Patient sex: M
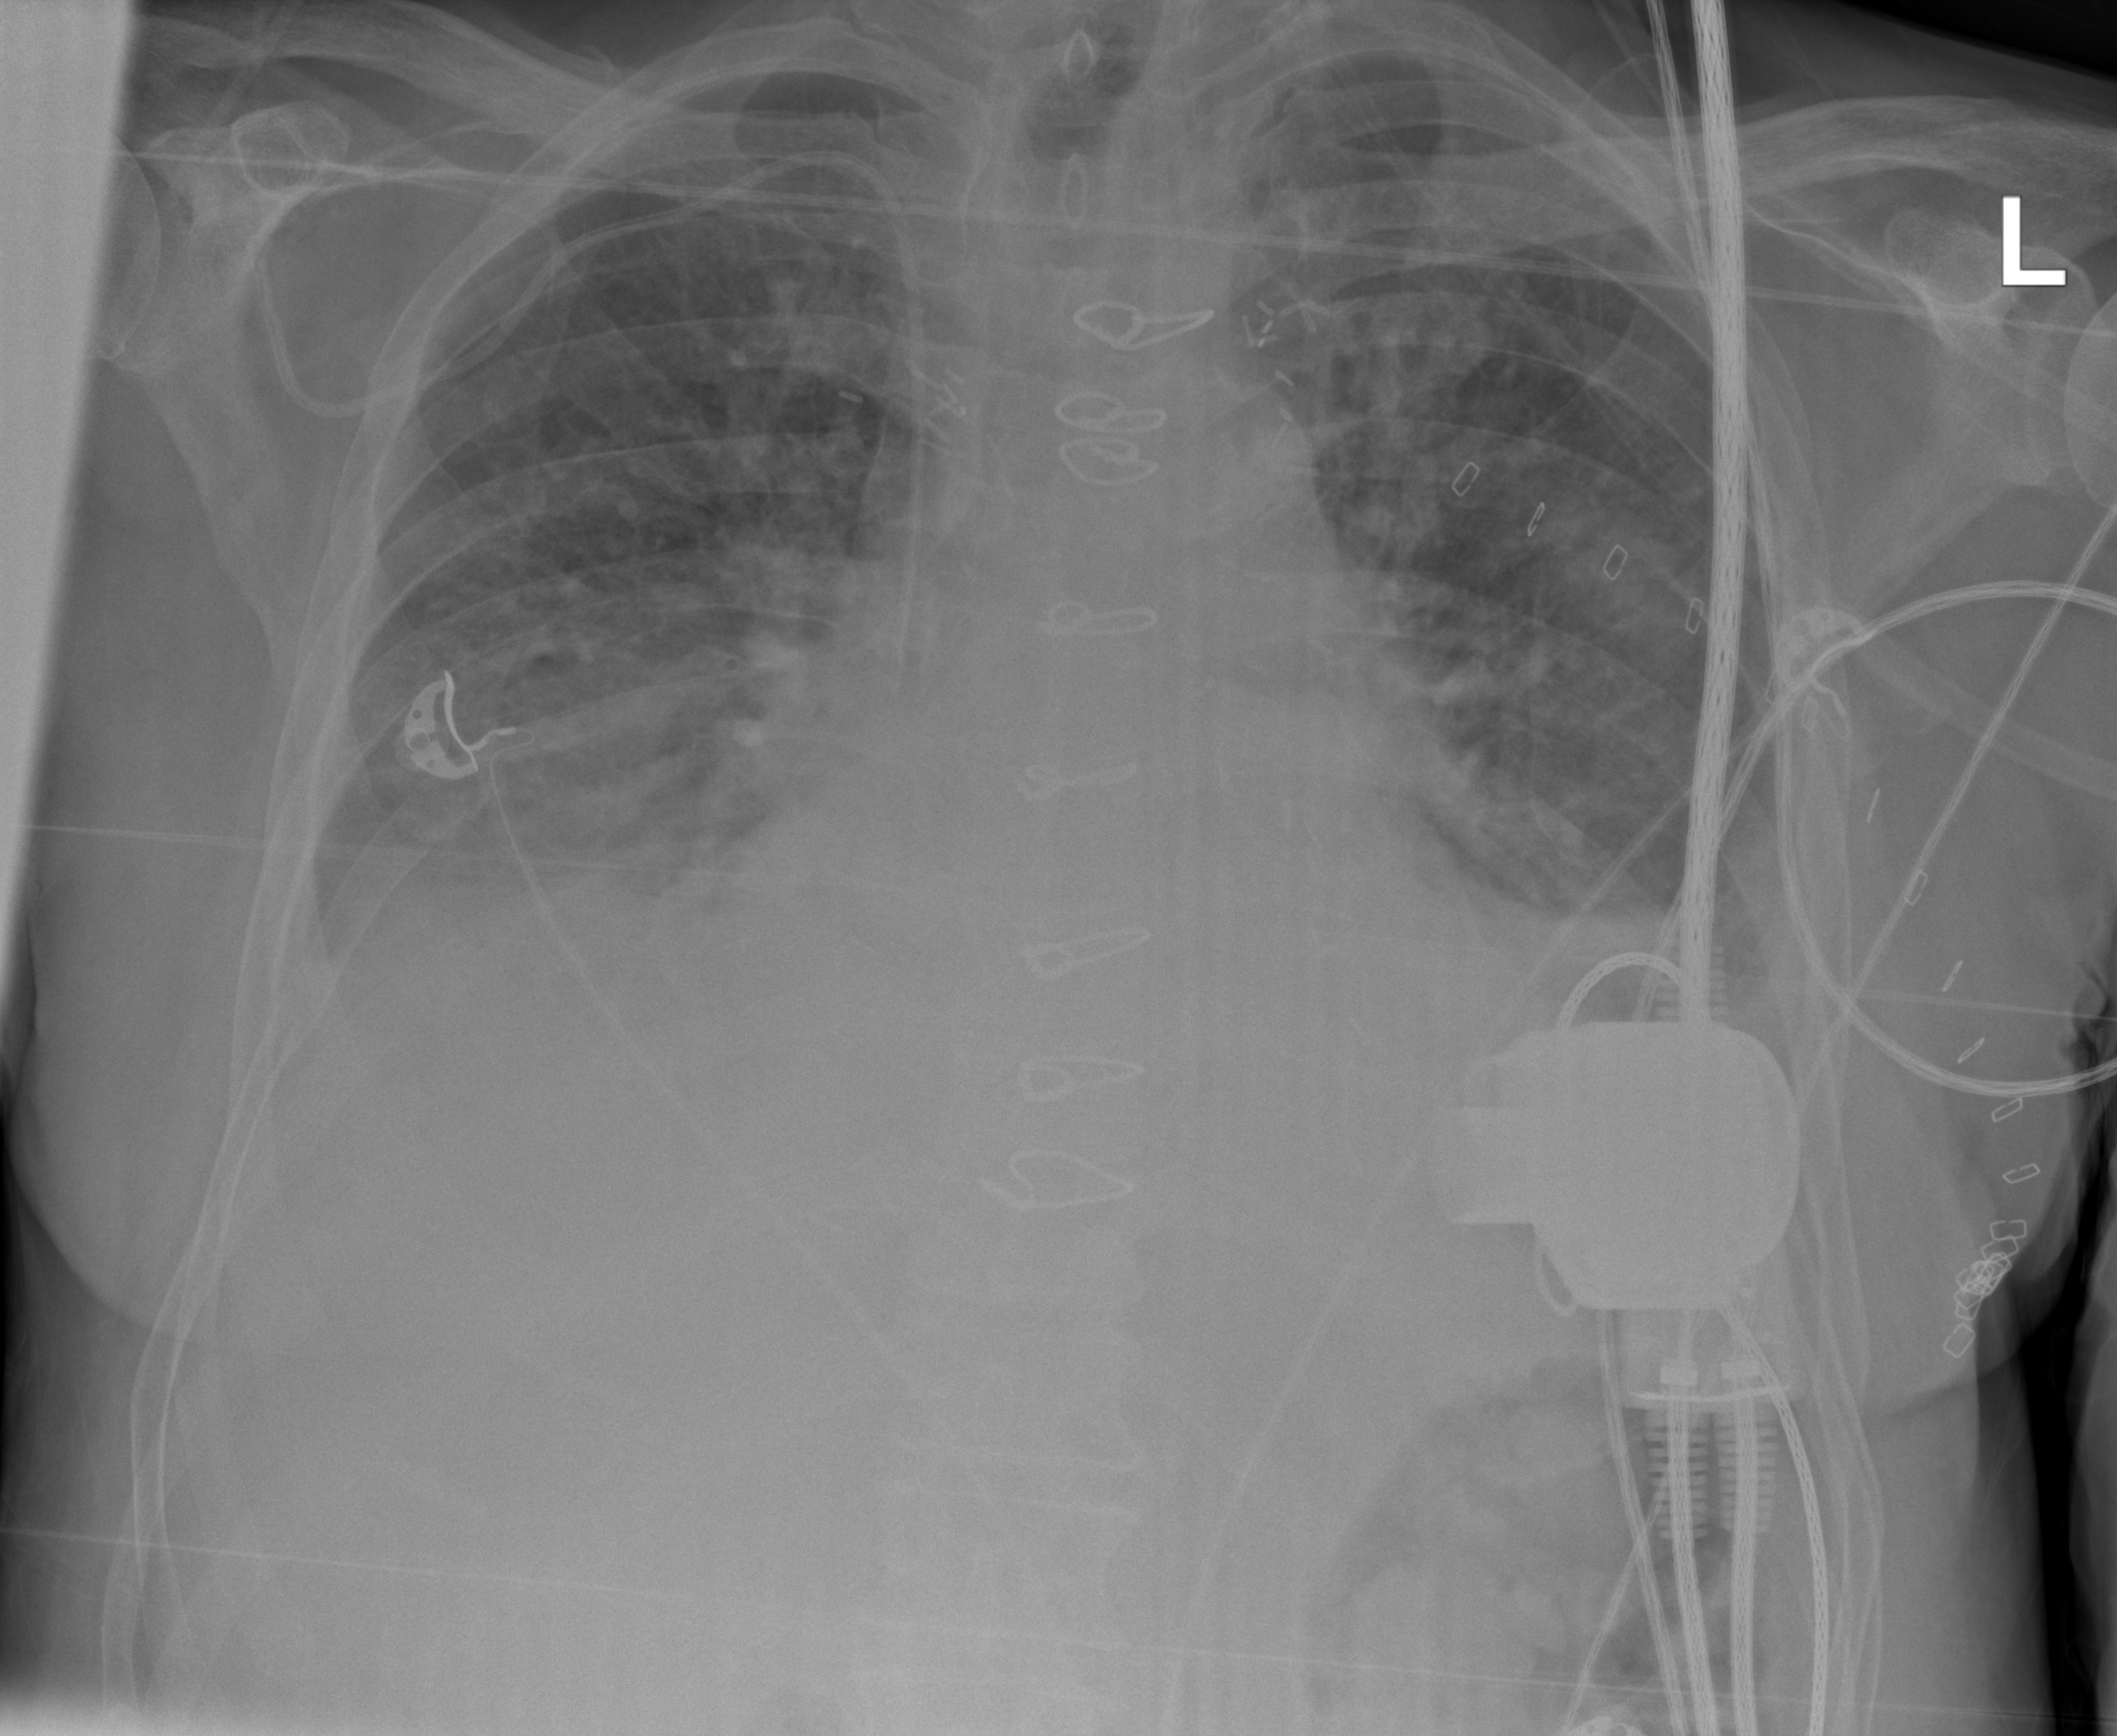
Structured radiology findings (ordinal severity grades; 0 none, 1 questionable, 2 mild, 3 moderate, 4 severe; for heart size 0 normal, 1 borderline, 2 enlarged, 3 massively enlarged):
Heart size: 2
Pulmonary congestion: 2
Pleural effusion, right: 3
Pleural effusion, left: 3
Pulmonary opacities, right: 1
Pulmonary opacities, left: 1
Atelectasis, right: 2
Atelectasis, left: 2